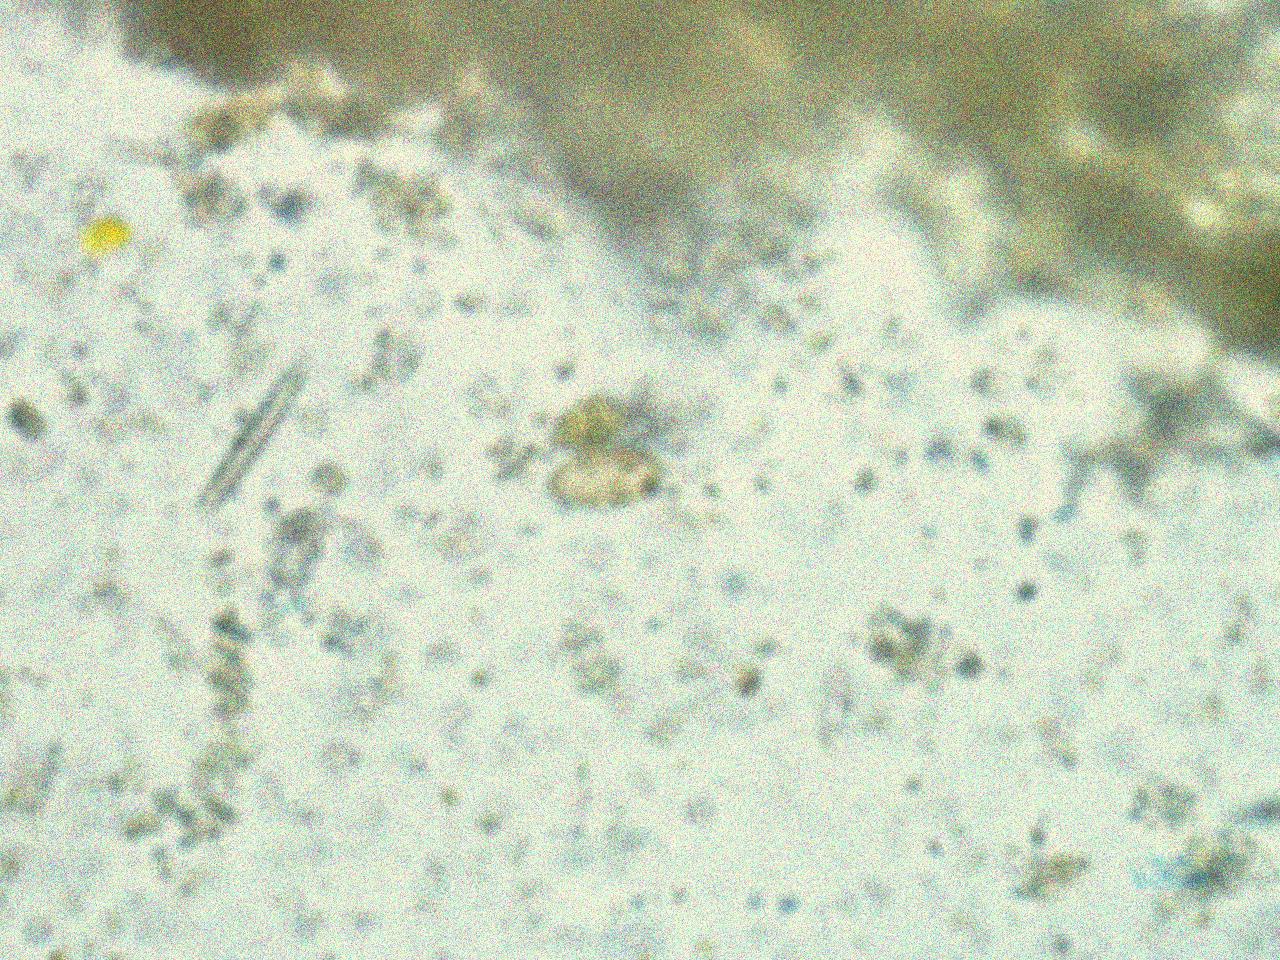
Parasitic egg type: Opisthorchis viverrine